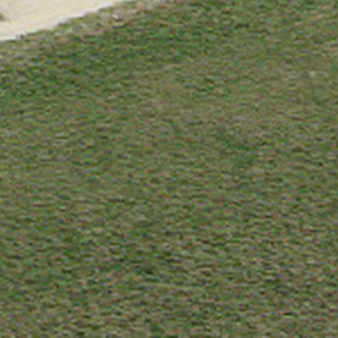
Label: other